Field crop: maize
Growth stage: 2
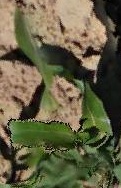
Species: maize